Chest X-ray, PA view. Patient: 43 years old, sex M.
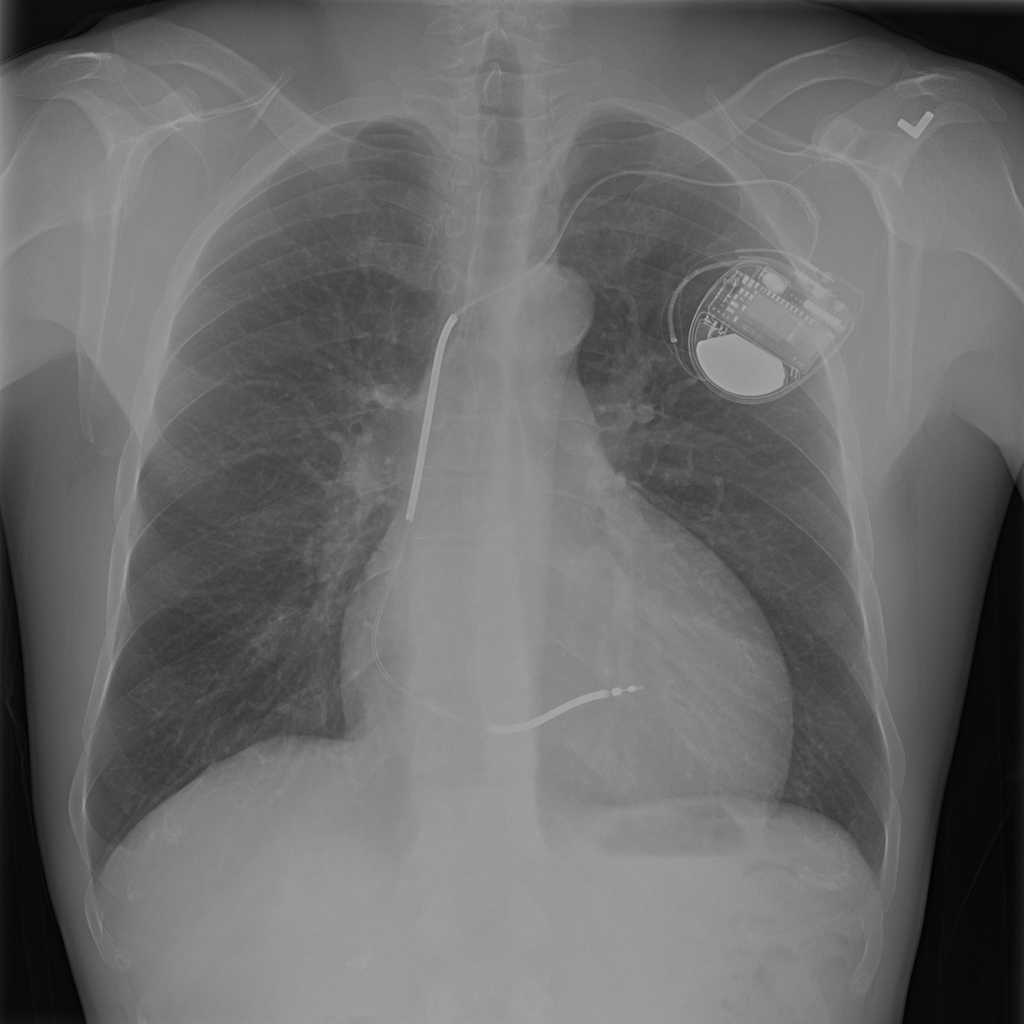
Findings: Cardiomegaly, Effusion, Fibrosis